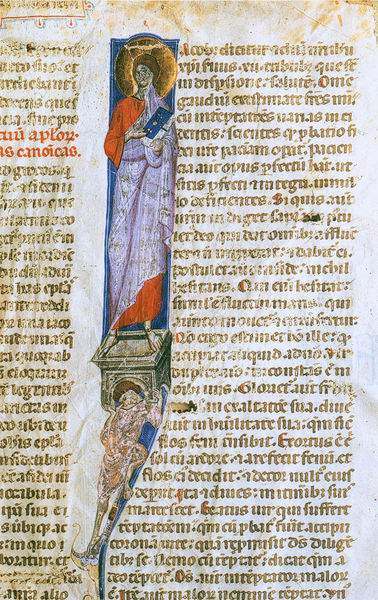
Titel: Bibel aus Lleiden
Schlagwörter: blau, mann, weiß, gelb, ausschnitt, zeichnung, rot, bibel, sockel, portrait, gewand, gold, farbig, schrift, spalten, podest, truhe, buch, religion, seite, illustration, text, buchseite, foliant, heiligenschein, mittelalter, heiliger, heilige, umhand, latein, teichnung, buchmalerei, mesch